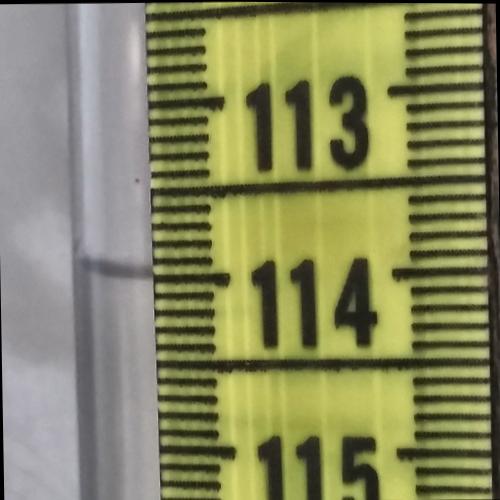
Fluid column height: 114.0 cm